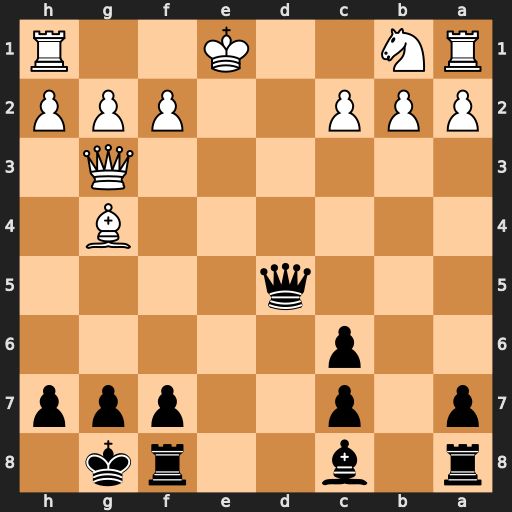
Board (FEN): r1b2rk1/p1p2ppp/2p5/3q4/6B1/6Q1/PPP2PPP/RN2K2R
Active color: b
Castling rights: KQ
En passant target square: -
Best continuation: Re8+ Be2 Rxe2+ Kxe2 Ba6+